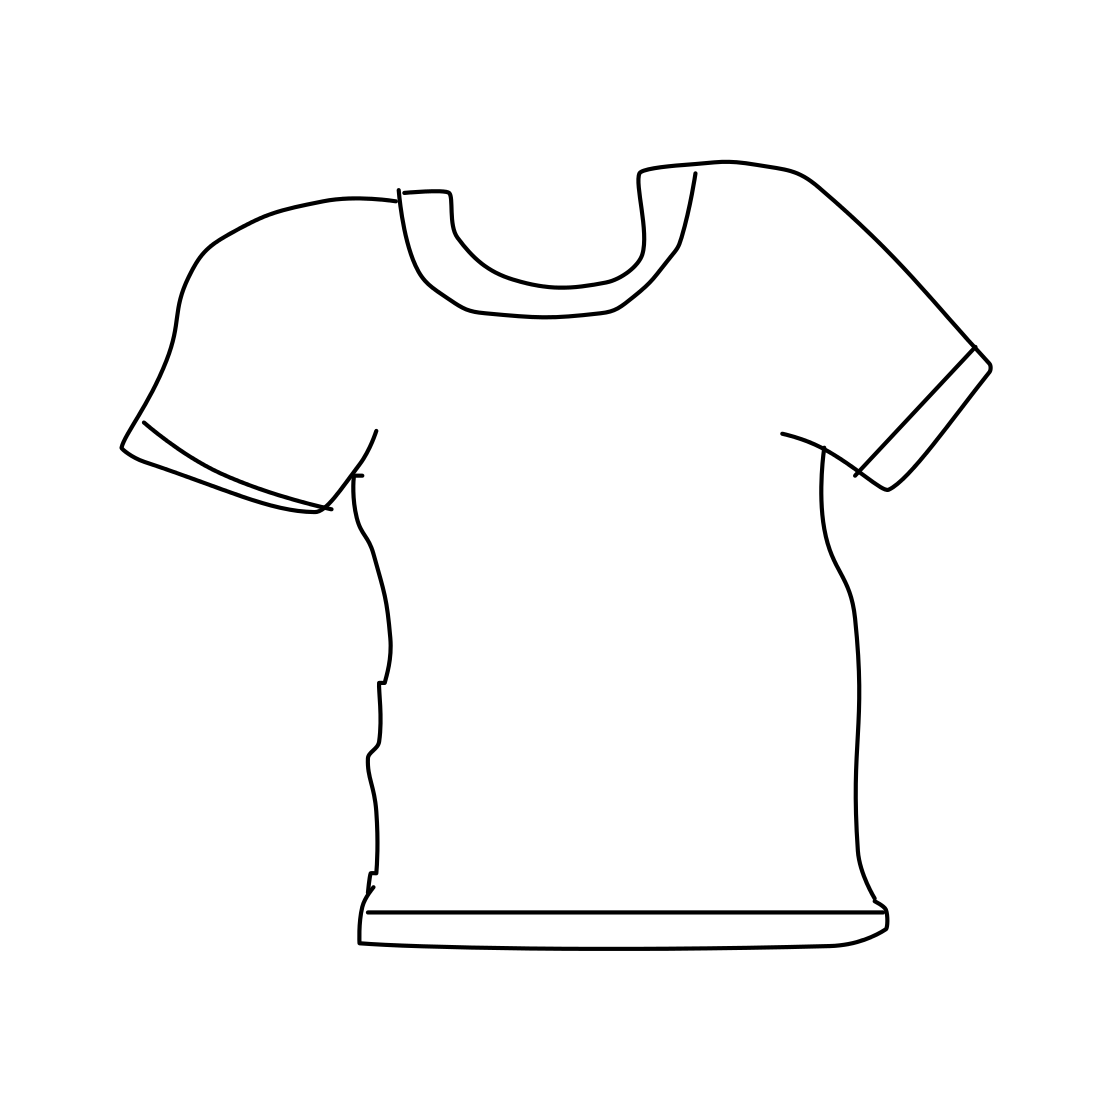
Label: t-shirt